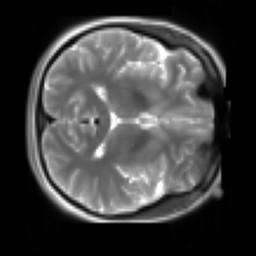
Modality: T2w
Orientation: axial